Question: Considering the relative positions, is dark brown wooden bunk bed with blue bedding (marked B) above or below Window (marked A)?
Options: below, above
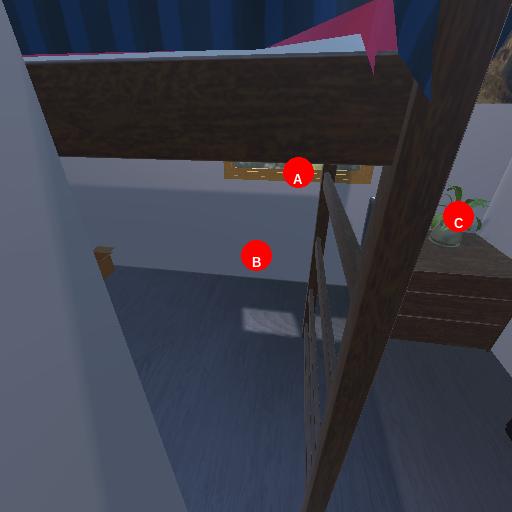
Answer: below